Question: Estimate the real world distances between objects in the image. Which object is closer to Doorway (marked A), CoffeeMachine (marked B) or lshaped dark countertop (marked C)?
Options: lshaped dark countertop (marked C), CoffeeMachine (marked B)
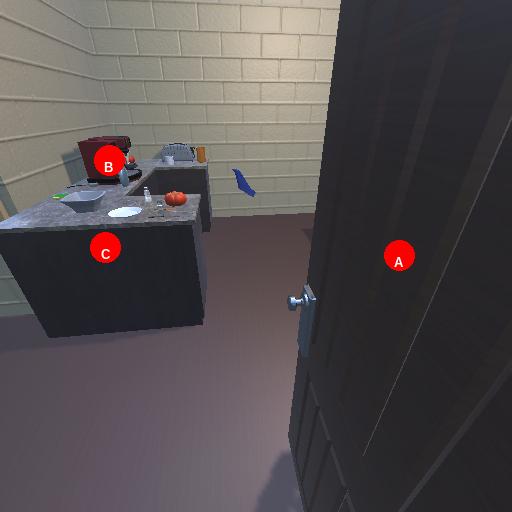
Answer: lshaped dark countertop (marked C)